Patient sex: F
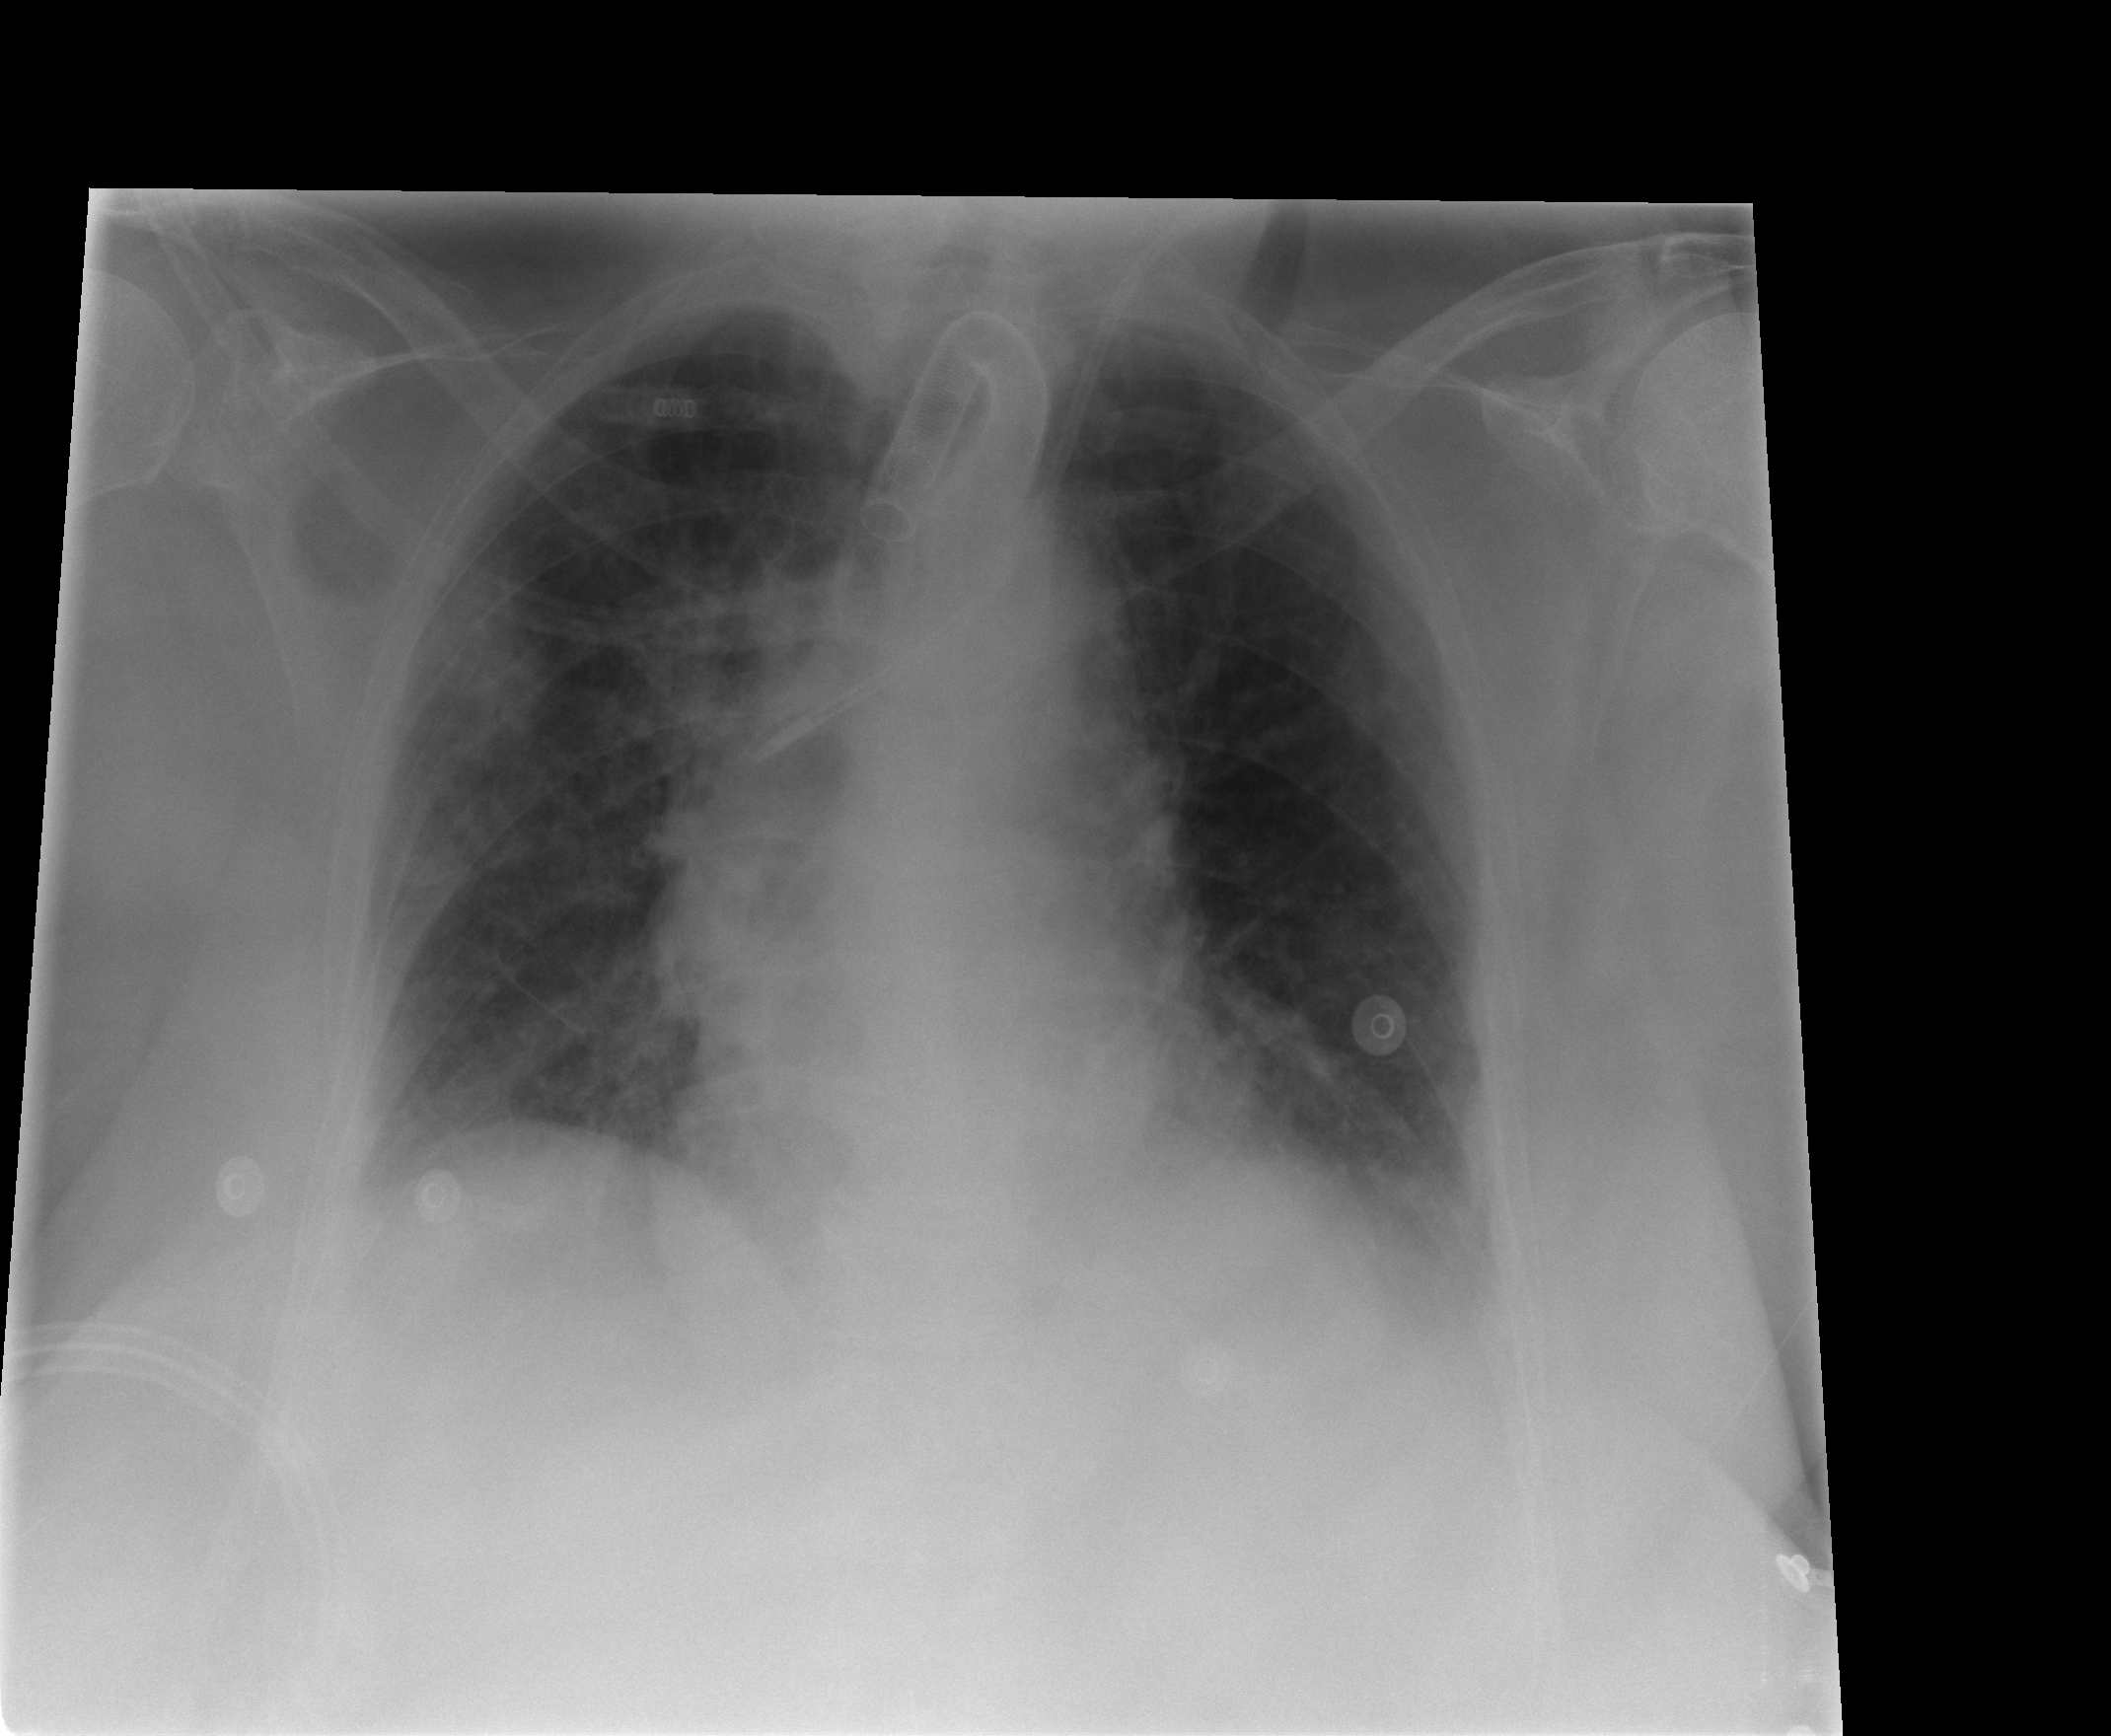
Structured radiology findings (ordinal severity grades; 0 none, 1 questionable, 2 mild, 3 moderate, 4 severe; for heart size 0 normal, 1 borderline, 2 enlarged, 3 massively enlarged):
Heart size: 1
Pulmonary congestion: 2
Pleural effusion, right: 0
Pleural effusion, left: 1
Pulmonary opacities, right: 0
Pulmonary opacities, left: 0
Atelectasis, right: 2
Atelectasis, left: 2